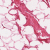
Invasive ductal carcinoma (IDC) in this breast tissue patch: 0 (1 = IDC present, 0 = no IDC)